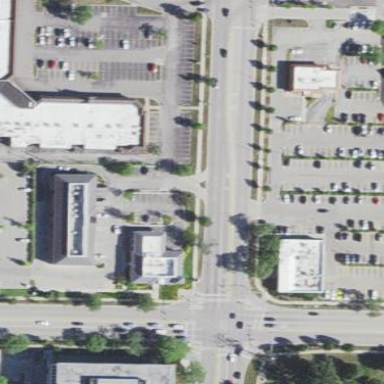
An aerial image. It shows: Retail area.